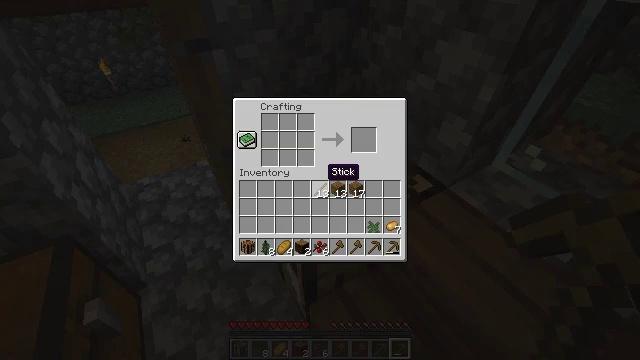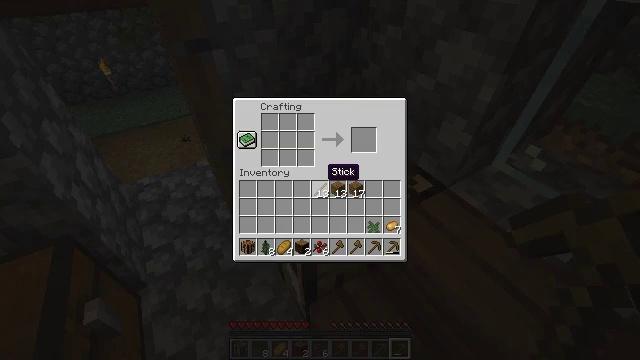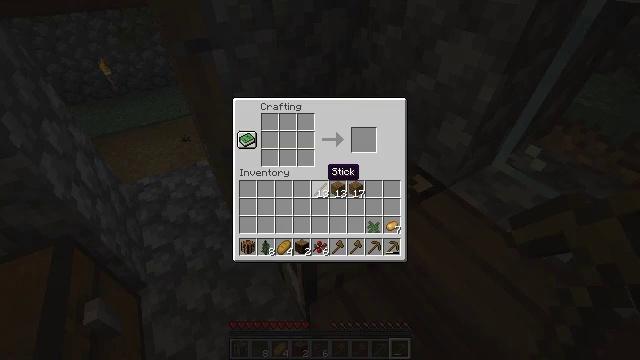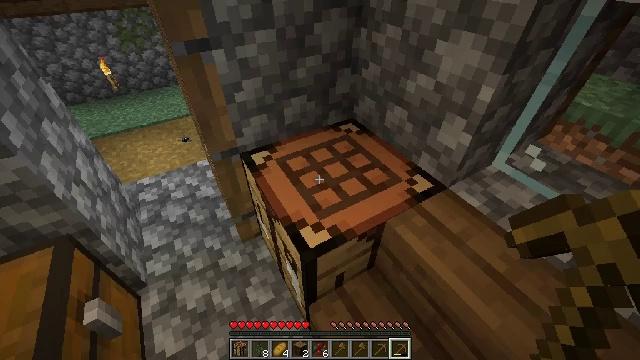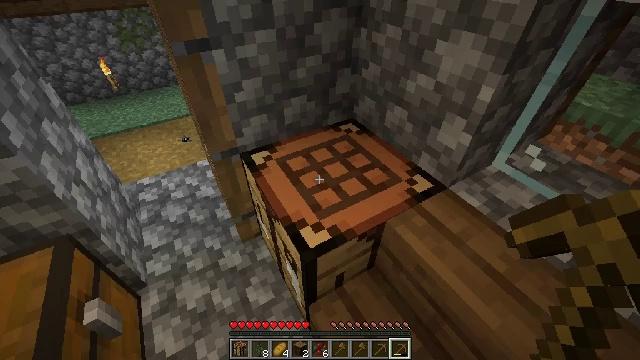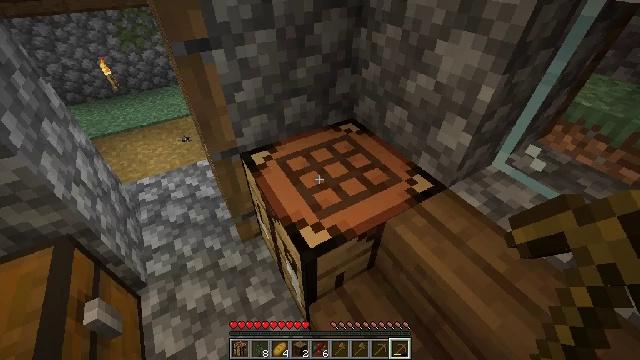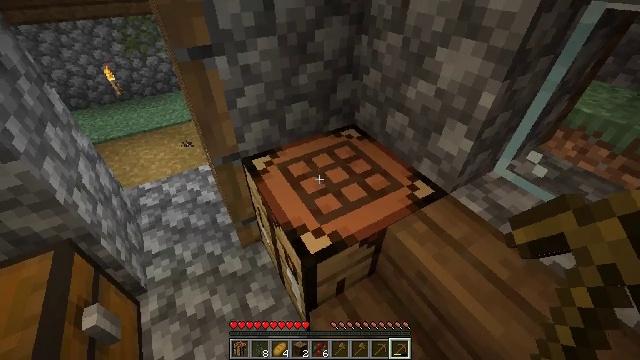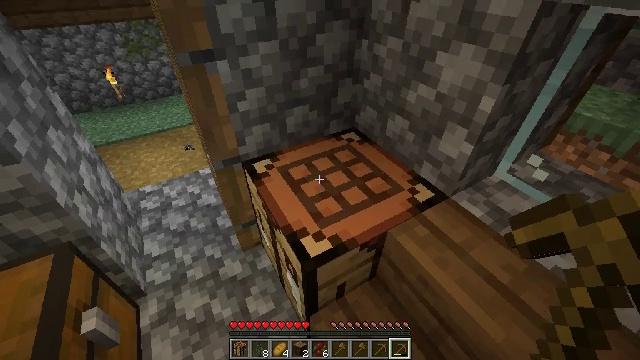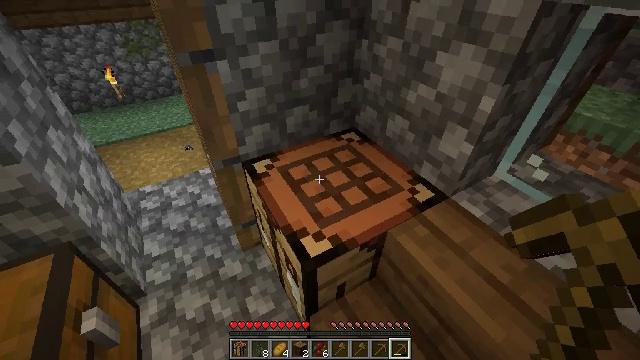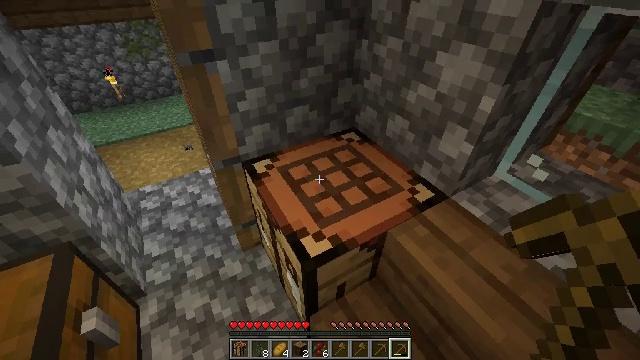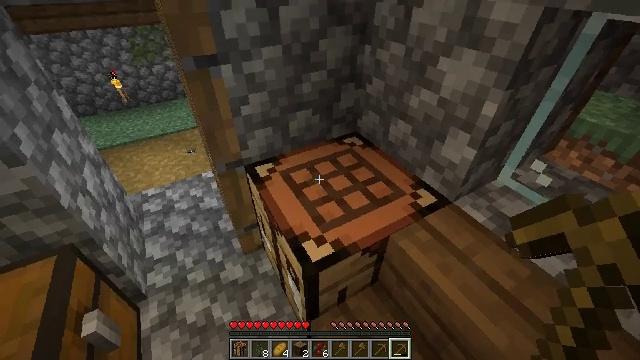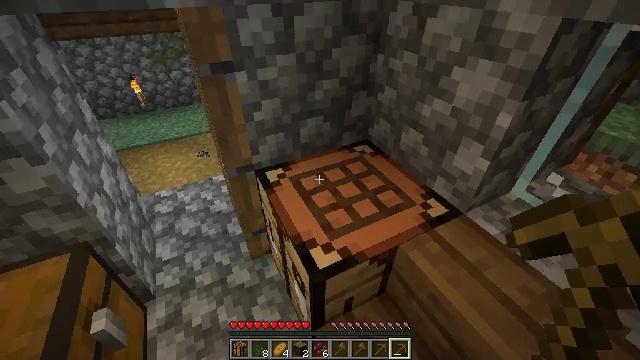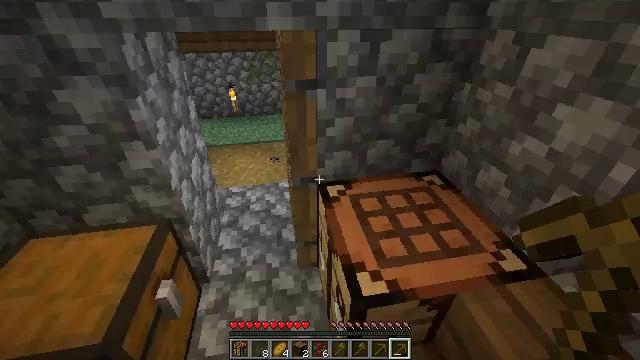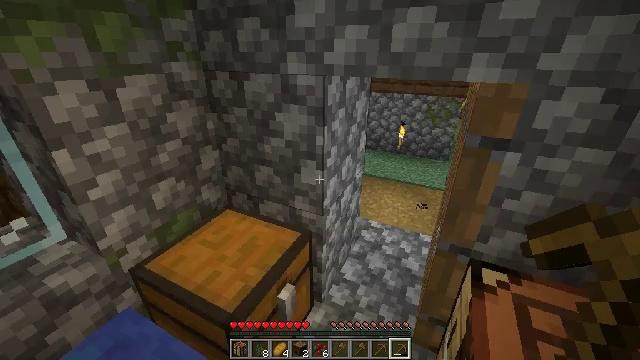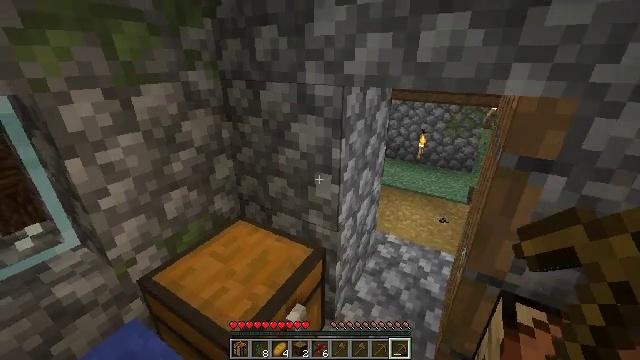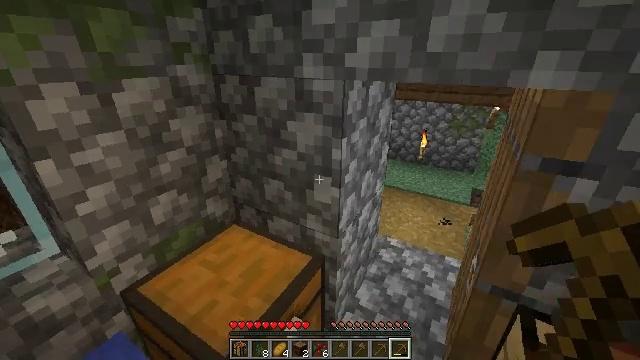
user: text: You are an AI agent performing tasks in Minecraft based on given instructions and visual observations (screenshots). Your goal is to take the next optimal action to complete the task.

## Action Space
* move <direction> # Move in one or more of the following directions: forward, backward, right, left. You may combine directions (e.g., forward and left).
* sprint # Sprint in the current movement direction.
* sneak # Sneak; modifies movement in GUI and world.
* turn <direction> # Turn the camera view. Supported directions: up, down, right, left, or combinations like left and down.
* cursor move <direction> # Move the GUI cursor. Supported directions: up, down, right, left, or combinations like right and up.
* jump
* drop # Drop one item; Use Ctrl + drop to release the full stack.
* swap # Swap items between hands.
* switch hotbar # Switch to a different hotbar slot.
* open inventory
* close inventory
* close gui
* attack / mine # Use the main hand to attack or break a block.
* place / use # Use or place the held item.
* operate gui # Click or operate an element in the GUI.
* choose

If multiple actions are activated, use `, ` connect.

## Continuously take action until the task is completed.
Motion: motion action
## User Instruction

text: Destroy the spruce leaves to get sticks and saplings.
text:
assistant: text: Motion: no_op
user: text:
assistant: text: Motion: no_op
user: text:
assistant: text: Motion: no_op
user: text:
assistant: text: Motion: close gui
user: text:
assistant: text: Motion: no_op
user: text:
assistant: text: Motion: turn up
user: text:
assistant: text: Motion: no_op
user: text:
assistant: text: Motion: no_op
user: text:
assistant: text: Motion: no_op
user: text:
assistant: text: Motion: no_op
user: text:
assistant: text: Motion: turn left and up
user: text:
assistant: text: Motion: turn left and up
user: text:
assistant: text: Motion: move forward, turn left and up
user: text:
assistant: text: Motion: move forward, turn left and up
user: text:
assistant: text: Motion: move forward
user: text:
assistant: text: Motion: move forward
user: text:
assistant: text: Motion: move forward
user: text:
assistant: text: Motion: move forward
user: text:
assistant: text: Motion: move forward, turn right
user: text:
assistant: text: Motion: move forward, turn right and down
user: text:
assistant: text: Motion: move forward, turn right and down
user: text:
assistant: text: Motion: move forward and move right, turn right and down
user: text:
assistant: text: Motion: move forward and move right
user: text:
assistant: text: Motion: move forward and move right, turn right
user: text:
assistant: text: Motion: move forward and move right
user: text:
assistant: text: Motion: move forward and move right, turn left and up
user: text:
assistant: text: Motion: move forward, turn left and up
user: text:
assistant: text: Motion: move forward
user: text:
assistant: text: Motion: move forward
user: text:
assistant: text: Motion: move forward